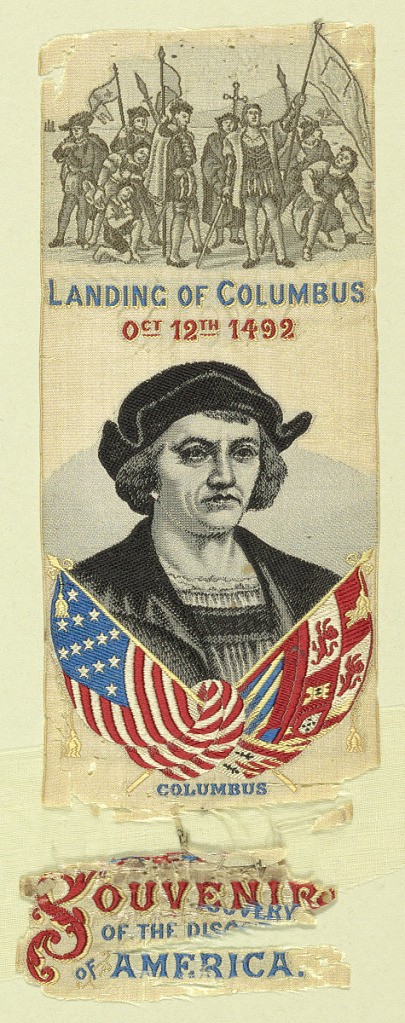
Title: Landing of Columbus Oct 12th 1492
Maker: Thomas Stevens, English, 1828–1888
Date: ca. 1876
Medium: silk Technique: plain compound cloth with supplementary weft
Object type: Commemorative ribbon
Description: Ivory plain cloth ground with black silk secondary weft forming portrait of Columbus. Crossed flags of United States and Spain and the inscription: "Columbus" below portrait (b) at bottom in color: "Souvenir of the Discovery of America." At top, scene in black and ivory with the inscription: Landing of Columbus Oct 12th 1492.